Question: I have a table which takes show some data in its cells, which comes from a method using a linq query to get the values from database. What i need to do is tto show 8 columns from a table in the database in a cell of table in the cell of the last column in this Report
Is it possible to do that?And if it is, how can i do that?
'''
List<KurBakiyeDegiskenleri> kurToplamlist = new List<KurBakiyeDegiskenleri>();
var query = from kur in kurToplamlist
//where kurTL.DovizTuruGetSet == dovizTuru
//where kur.KurToplamMiktarGetSet>0
join cariBilg in db.TBLP1CARIs
on kur.CariIdGetSet equals cariBilg.ID
select new
{
cariBilg.K_FIRMAADI,//FIRMA ADI
cariBilg.K_YETKILIADI,//YETKILI ADI
cariBilg.K_FIRMATELEFON,//FIRMA TEL
cariBilg.K_YETKILITELEFON,//YETKILI TEL
BAKIYE = kur.KurToplamMiktarGetSet,//BAKIYE
};
return query;
'''
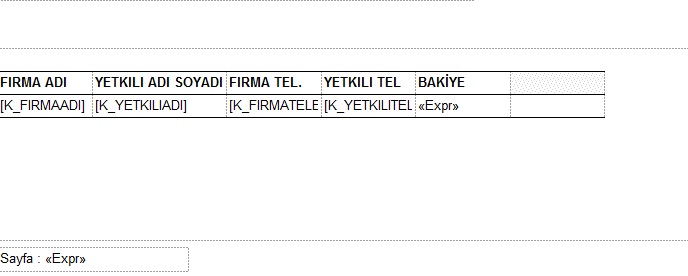
Answer: '''
public static IEnumerable GetBakiyeTumKurlarToplam(DateTime baslangicTarihi, DateTime bitisTarihi)
{
Baglanti();
List<KurBakiyeDegiskenleri> kurToplamlist = new List<KurBakiyeDegiskenleri>();
kurToplamlist = GetCariIdSecici(kurToplamlist,baslangicTarihi,bitisTarihi);//GetCariIdSecici cari idleri bir sp ile ceker ve tum bu carilerin
//tum doviz turleri cinsinden islemlerinin bakiye toplamlarini hesaplar listede dondurur
string seperator = "
";//doviz turleri ile miktarlari ikilisinin ayrilacagi string ornegin 100 TL;100 EUR
var queryBilgiler =
from kur in kurToplamlist
where kur.KurToplamMiktarGetSet > 0 || kur.KurToplamMiktarGetSet < 0//sadece borcu ya da alacagi olanlari ceker
join cariBilg in db.TBLP1CARIs// where satiri sayesinde 0USD gibi degerleri almaz
on kur.CariIdGetSet equals cariBilg.ID//FIRMAADI TEL gibi bilgiler icin join gerekti
select new
{
cariBilg.ID,
HESAPADI = cariBilg.HESAPADI,
FIRMAADI = cariBilg.K_FIRMAADI,
YETKILIADI = cariBilg.K_YETKILIADI == null ||//yetkili adi nullsa ya da bossa adi soyadi al aksi takdirde
//yetkili adini al, firma - birey farki
cariBilg.K_YETKILIADI == "" ?
cariBilg.B_ADSOYAD :
cariBilg.K_YETKILIADI,
FIRMATELEFONU = cariBilg.K_FIRMATELEFON,
YETKILITELEFONU = cariBilg.K_YETKILITELEFON,
CEPTELEFONU = cariBilg.B_CEPTELEFON,
BAKIYELER = String.Concat(kur.KurToplamMiktarGetSet.ToString()+" ", kur.DovizTuruGetSet.ToString())//100 ile TL yi
//birlestirir 100 TL yapar
};
'''